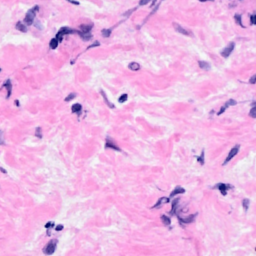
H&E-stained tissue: Breast